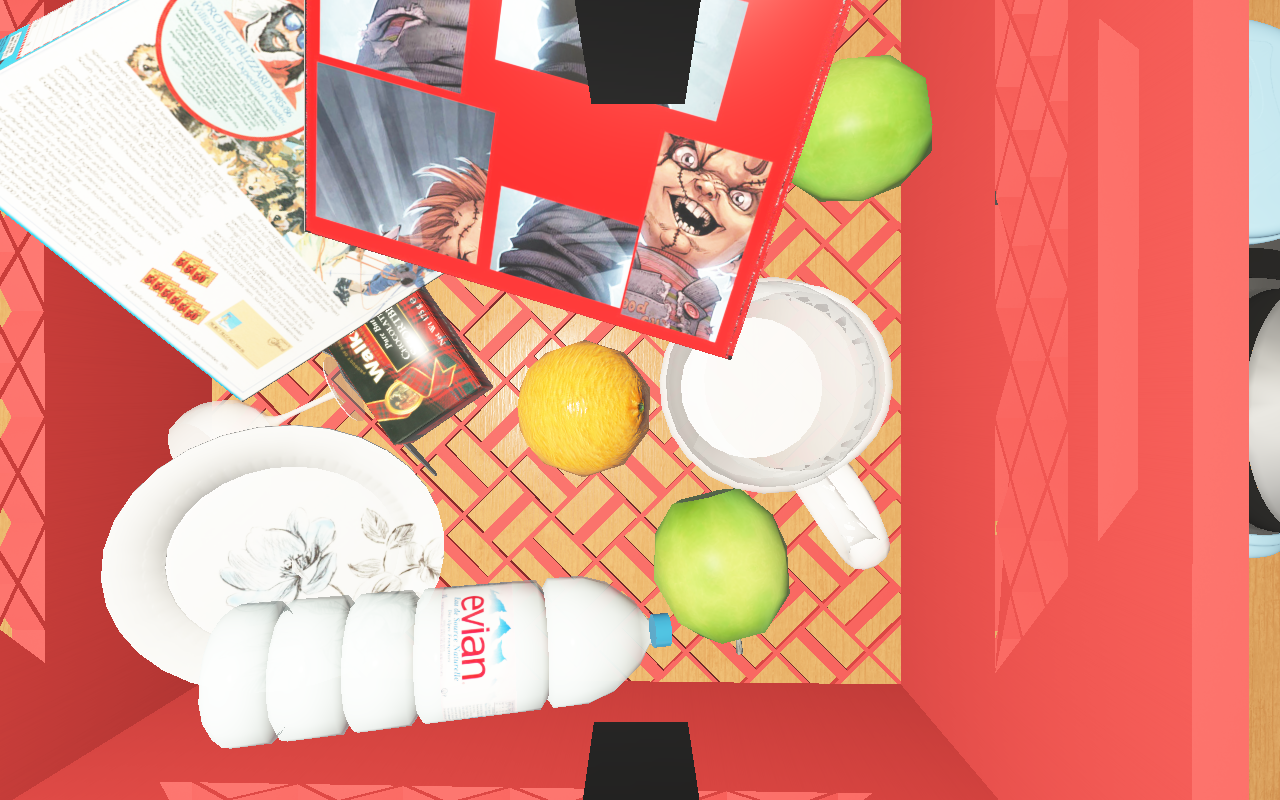
Objects in the scene:
water bottle
apple
orange
glass
cereal box